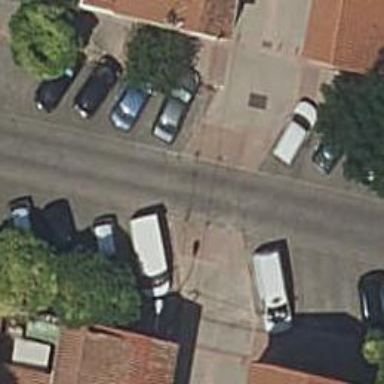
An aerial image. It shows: Pedestrian road.